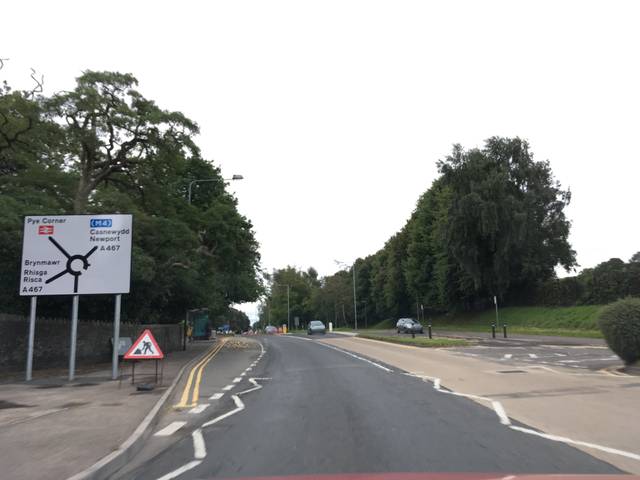
Region: United Kingdom
Coordinates: 51.577, -3.045